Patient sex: M
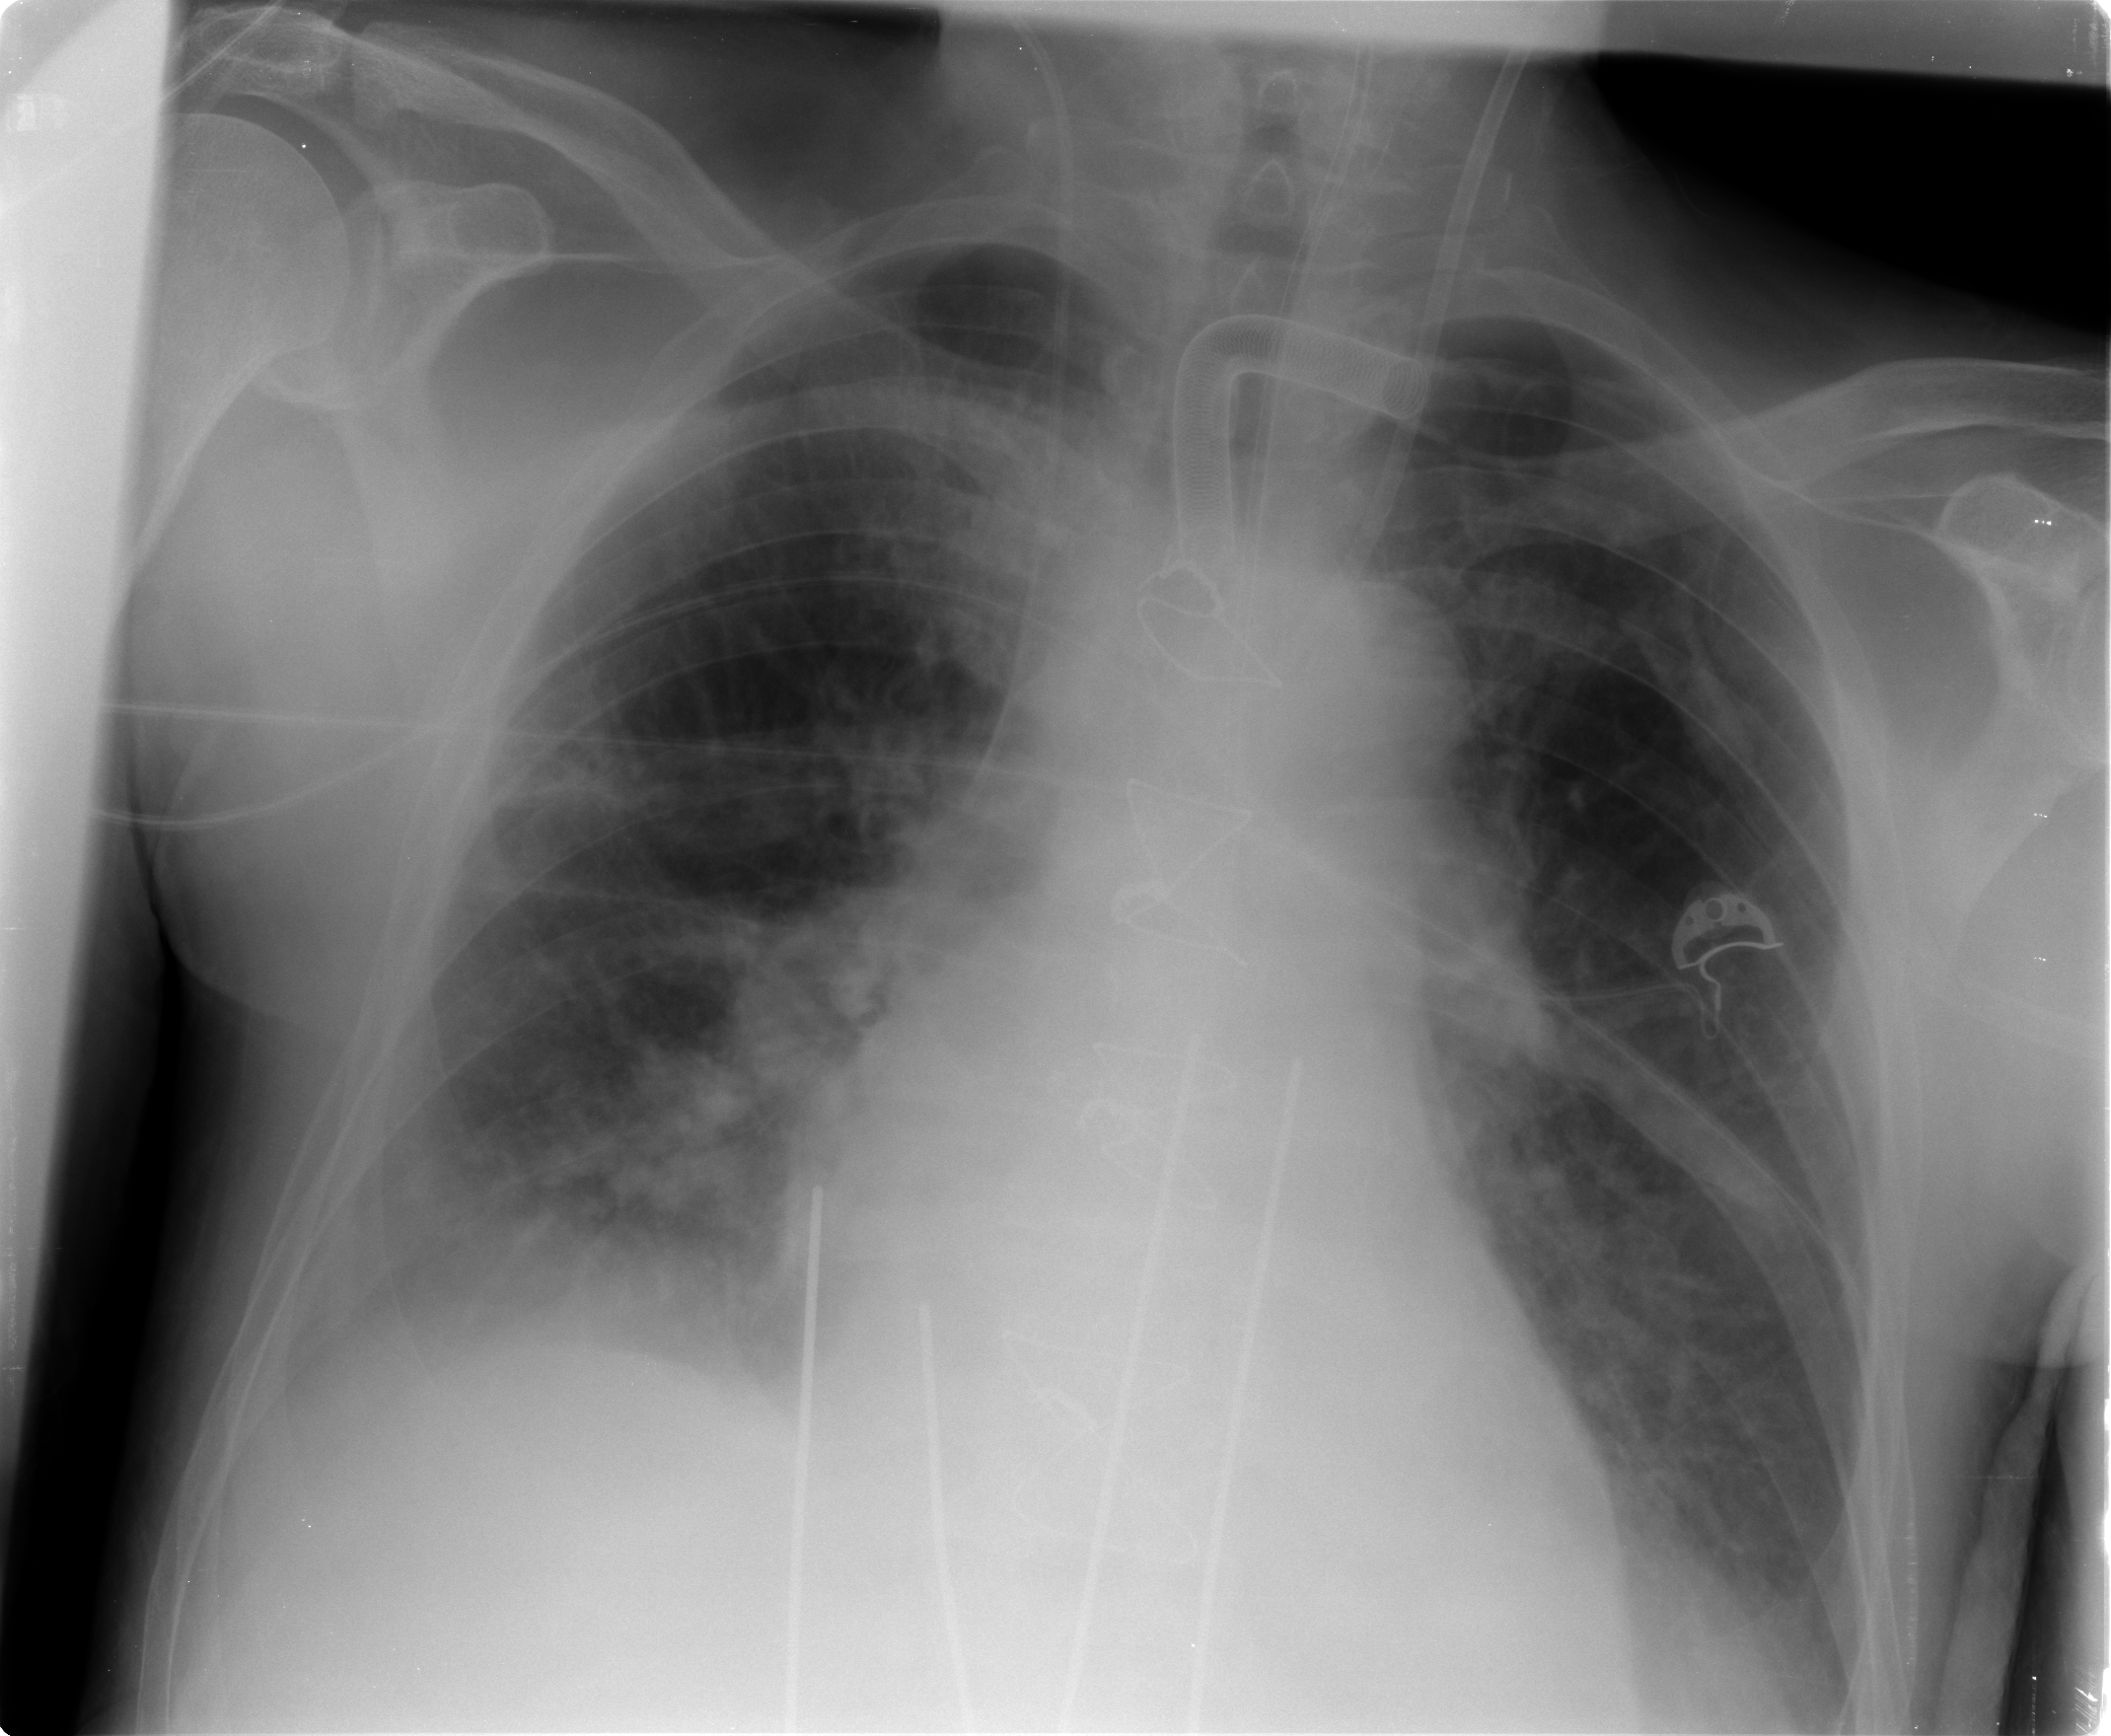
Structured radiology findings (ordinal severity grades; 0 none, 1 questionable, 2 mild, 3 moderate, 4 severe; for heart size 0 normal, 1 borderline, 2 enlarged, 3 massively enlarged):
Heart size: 0
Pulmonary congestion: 2
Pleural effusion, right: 0
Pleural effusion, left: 1
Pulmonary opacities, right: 0
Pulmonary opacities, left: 0
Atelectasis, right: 0
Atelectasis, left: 0